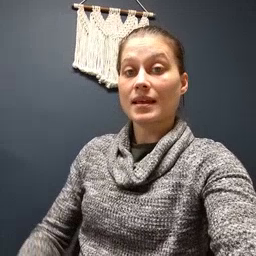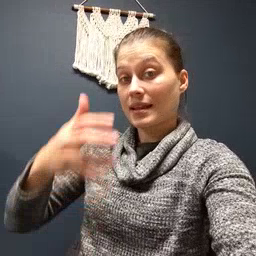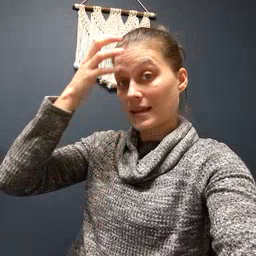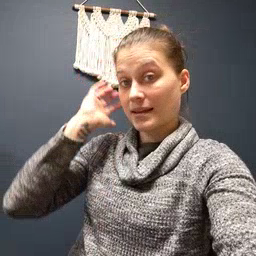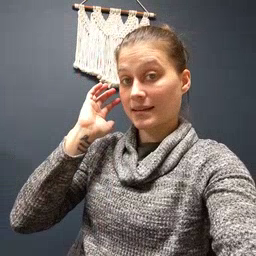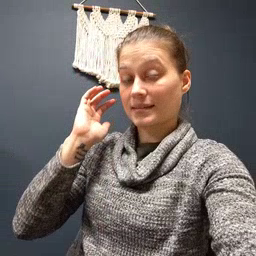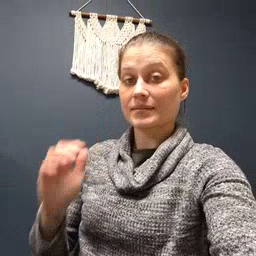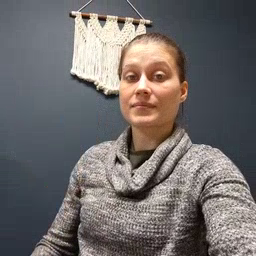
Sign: lion